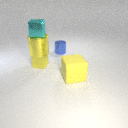
large yellow rubber cube in front of small blue metal cylinder